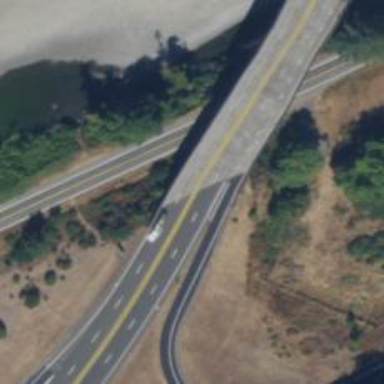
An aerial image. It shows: Trunk highway with expressway features.